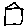
Label: house